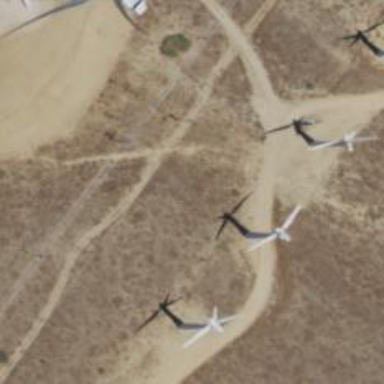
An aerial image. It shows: Wind power generator utilizing wind turbines.